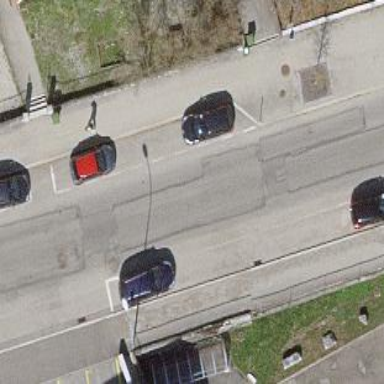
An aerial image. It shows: Street-side parking with parallel orientation.